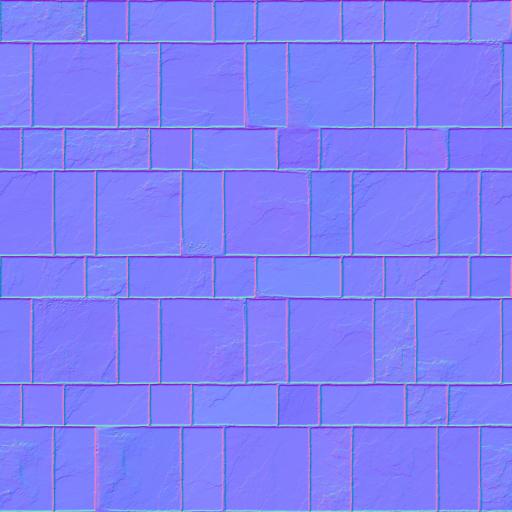
broken grey medival stone tiled tiles